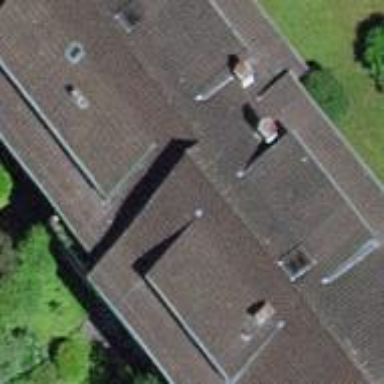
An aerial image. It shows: Gabled roof adorns the apartments building.